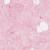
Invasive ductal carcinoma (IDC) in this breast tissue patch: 0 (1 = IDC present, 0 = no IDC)